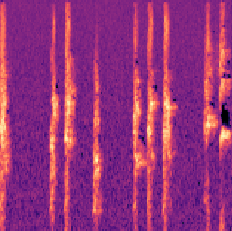
Sound class: Dog